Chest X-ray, PA view. Patient: 64 years old, sex M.
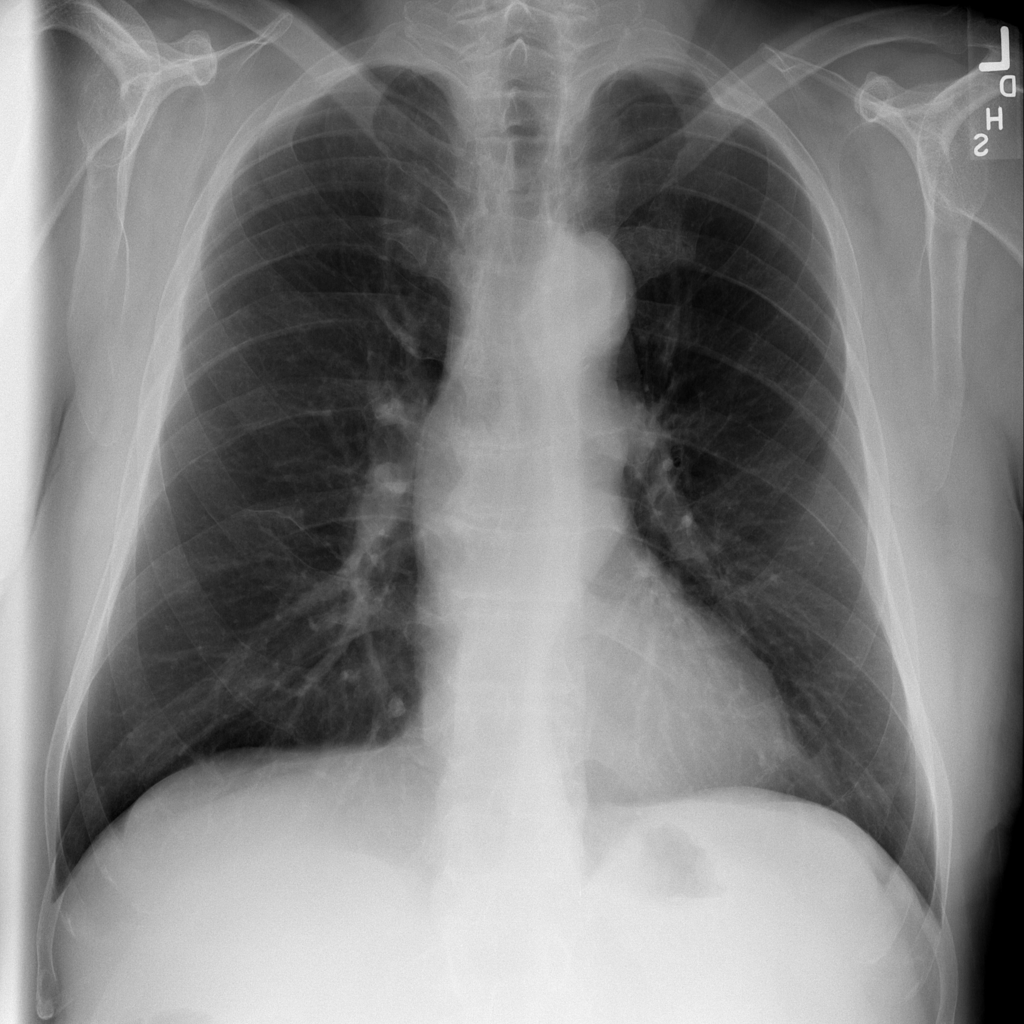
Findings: No Finding